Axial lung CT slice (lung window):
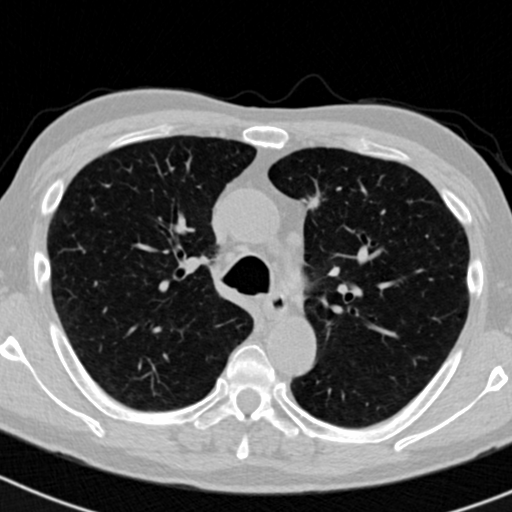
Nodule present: yes
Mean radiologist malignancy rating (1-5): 3.5